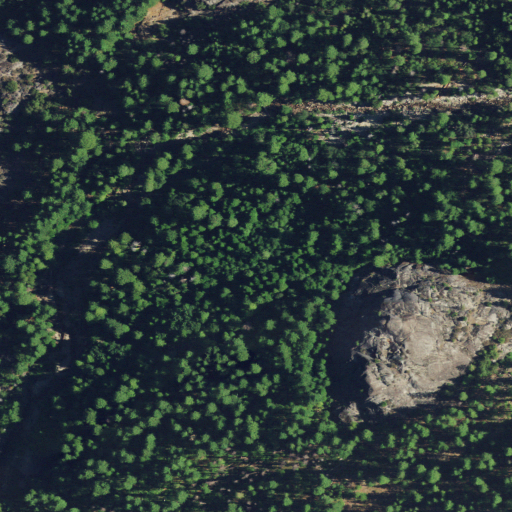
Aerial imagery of valley in California named Pate Valley containing evergreen forest and shrub